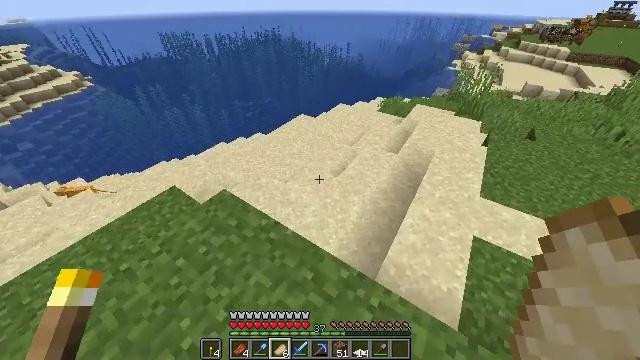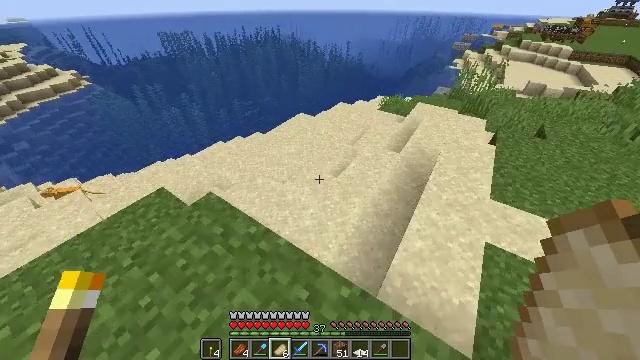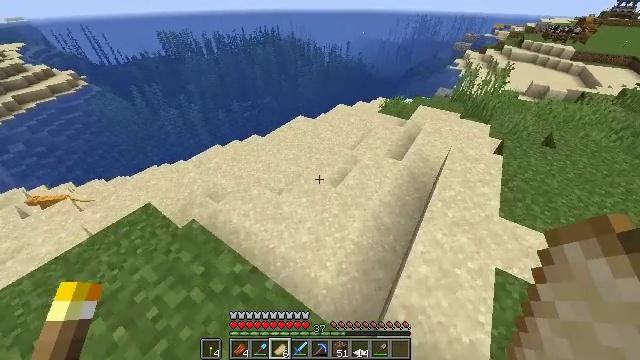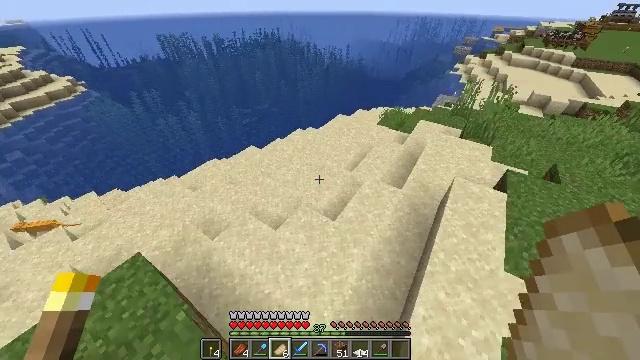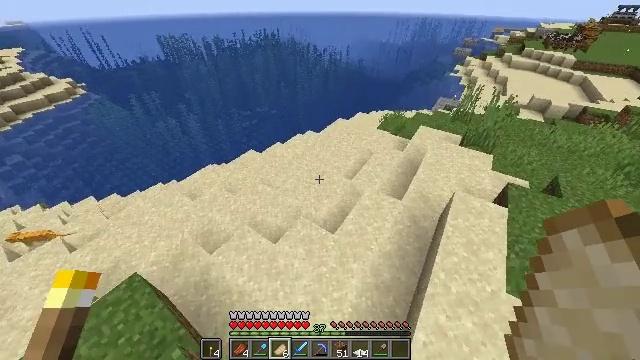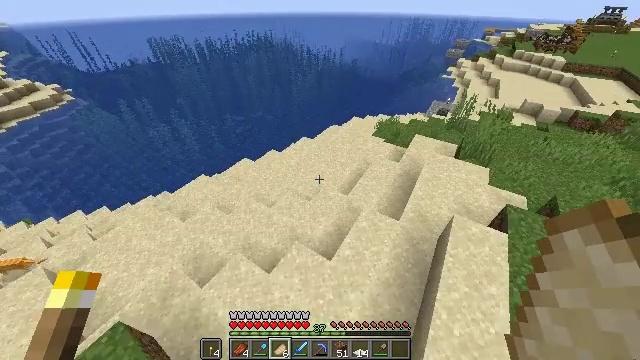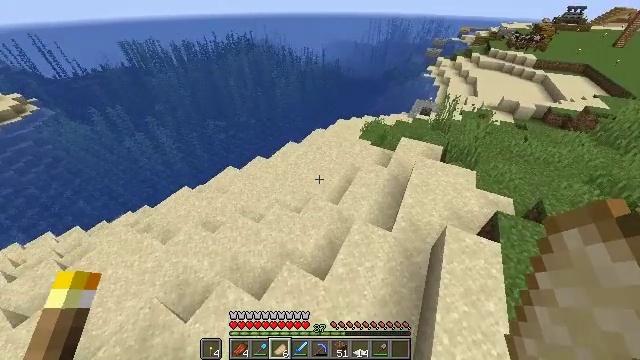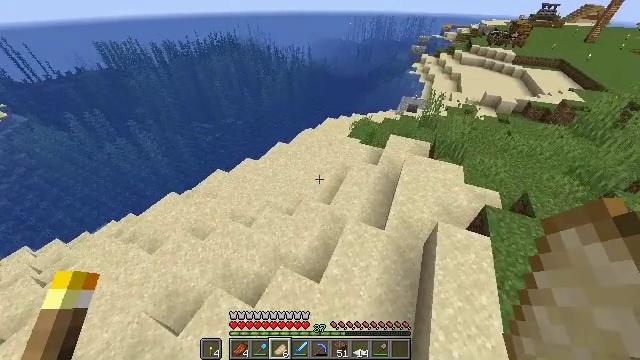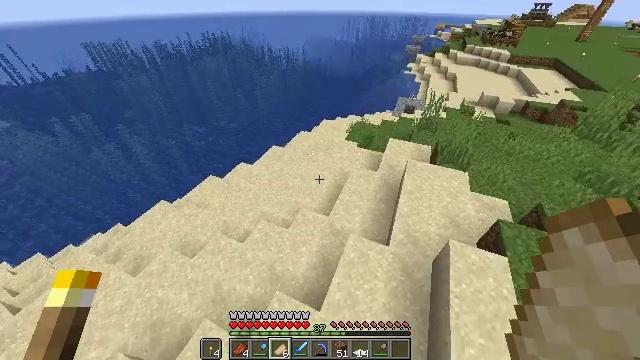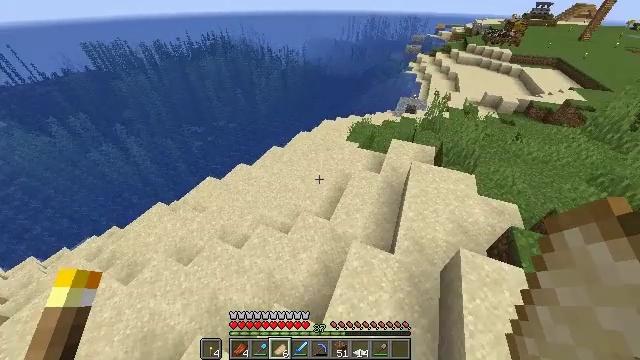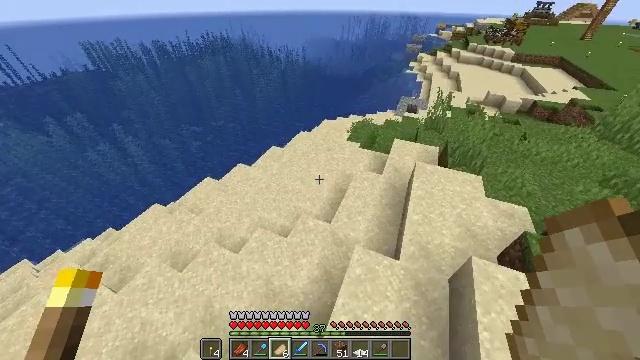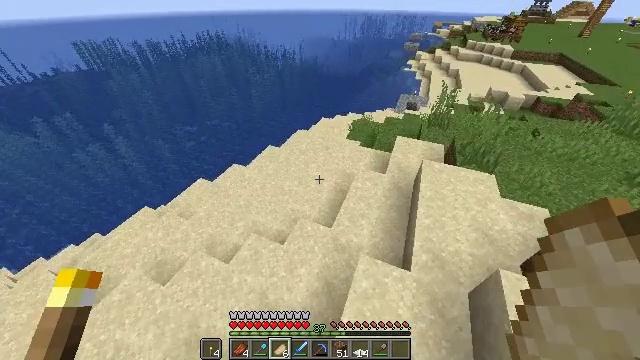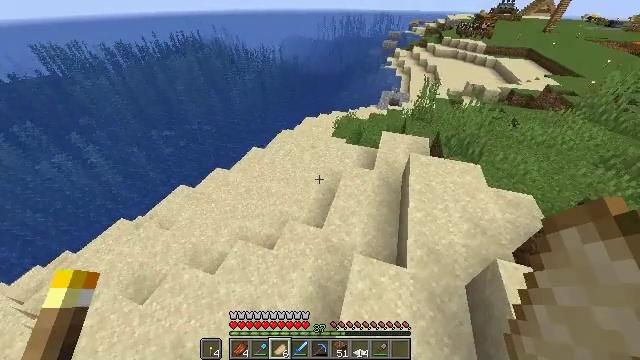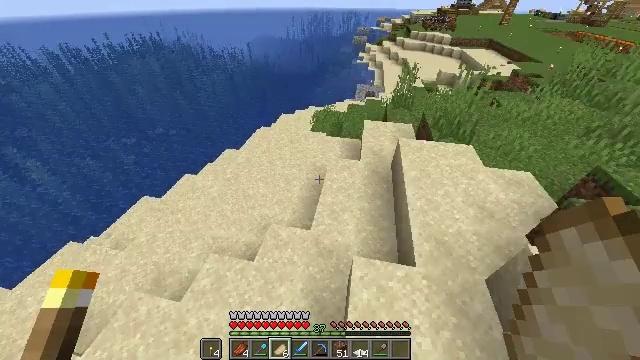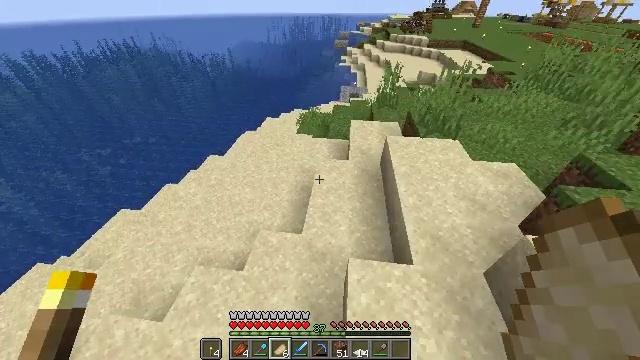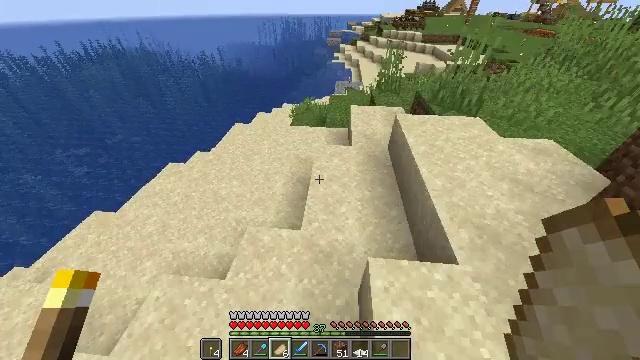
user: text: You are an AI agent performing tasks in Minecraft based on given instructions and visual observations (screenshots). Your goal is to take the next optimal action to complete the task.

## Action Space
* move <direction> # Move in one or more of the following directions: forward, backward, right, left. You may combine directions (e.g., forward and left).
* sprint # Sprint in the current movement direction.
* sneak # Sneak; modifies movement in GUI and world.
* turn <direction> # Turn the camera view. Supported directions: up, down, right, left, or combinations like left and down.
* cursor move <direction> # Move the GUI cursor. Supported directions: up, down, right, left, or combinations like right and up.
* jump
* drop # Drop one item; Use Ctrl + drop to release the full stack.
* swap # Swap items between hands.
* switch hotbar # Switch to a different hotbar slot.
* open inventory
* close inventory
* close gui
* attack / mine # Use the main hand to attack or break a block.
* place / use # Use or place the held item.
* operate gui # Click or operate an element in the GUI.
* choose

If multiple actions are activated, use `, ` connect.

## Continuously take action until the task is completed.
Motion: motion action
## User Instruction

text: Break the smithing table to move it.
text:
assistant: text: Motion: move forward, jump
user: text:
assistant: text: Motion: move forward, sprint, jump
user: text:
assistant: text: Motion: move forward, sprint, jump
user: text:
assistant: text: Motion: move forward, sprint, jump
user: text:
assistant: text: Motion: move forward, turn right, jump
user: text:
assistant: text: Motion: move forward, turn right, jump
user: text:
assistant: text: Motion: move forward, turn right, jump
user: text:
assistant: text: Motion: move forward, turn right, jump
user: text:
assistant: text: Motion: move forward, jump
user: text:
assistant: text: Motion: move forward, jump
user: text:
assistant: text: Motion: move forward, jump
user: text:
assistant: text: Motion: move forward, turn right, jump
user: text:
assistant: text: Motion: move forward, turn right, jump
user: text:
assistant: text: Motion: move forward, sprint, turn right, jump
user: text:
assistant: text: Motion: move forward, sprint, turn right, jump
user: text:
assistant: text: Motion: move forward, sprint, jump
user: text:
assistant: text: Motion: move forward, sprint, jump
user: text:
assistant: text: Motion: move forward, jump
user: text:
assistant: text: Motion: move forward, turn right, jump
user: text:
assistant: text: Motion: move forward, turn right, jump
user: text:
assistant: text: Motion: move forward, jump
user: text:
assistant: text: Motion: move forward, jump
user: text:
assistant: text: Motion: move forward, jump
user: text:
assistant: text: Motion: move forward, turn right, jump
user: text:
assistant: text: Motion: move forward, turn right, jump
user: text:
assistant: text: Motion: move forward, turn right, jump
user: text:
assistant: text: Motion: move forward, jump
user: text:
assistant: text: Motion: move forward, jump
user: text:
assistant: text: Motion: move forward, jump
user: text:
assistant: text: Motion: move forward, jump